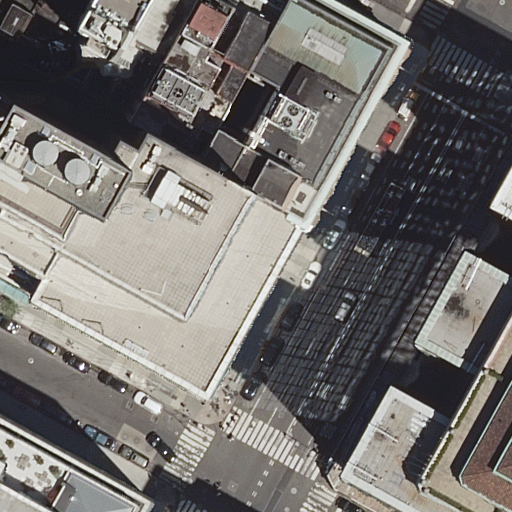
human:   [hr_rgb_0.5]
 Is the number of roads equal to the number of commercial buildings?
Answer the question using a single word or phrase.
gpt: no

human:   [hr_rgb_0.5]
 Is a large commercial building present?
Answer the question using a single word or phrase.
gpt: no

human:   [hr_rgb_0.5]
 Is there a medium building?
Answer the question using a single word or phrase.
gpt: yes

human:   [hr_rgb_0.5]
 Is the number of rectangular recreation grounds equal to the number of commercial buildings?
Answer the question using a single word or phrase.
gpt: yes

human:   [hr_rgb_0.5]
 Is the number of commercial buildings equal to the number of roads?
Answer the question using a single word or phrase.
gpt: no

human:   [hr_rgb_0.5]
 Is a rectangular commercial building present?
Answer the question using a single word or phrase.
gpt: no

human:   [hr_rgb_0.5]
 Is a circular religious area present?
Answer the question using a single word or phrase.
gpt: no

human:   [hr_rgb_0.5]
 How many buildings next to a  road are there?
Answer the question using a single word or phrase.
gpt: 7

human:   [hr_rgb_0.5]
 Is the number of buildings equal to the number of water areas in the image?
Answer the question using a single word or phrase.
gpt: no

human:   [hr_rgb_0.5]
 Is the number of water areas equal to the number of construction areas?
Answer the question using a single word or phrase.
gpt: yes

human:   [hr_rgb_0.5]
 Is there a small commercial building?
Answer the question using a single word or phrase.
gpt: no

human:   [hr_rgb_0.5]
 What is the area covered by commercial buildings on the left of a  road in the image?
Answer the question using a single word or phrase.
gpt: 0m2

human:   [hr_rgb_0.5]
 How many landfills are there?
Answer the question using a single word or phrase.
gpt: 0

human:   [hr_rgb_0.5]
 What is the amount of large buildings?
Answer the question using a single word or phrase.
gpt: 4

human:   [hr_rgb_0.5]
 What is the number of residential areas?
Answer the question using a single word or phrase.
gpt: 0

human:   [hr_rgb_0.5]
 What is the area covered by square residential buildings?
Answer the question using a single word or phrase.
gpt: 0m2

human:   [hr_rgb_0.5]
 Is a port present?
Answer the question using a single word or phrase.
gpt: no

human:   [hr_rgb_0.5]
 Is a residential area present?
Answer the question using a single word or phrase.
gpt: no

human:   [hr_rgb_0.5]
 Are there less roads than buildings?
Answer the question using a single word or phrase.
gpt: no

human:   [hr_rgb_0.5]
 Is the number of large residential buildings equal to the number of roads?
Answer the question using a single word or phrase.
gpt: no

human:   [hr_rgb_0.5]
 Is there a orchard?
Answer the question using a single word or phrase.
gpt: no

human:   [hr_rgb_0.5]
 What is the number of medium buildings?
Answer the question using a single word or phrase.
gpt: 2

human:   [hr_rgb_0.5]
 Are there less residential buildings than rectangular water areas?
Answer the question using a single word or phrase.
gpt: no

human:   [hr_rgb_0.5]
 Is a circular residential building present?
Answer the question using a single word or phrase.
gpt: no

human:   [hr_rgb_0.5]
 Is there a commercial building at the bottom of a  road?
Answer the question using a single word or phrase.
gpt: no

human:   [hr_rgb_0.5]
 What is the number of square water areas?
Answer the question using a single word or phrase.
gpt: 0

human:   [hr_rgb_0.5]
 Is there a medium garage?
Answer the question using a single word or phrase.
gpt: no

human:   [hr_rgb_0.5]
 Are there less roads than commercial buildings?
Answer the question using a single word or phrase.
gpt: no

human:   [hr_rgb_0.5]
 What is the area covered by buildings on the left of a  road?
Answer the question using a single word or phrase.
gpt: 3942m2

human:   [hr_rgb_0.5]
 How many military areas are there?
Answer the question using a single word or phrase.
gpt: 0

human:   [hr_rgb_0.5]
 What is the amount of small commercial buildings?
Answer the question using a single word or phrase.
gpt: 0

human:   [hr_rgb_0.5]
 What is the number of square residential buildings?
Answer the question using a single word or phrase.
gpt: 0

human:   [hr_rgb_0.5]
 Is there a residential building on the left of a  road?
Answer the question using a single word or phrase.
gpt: yes

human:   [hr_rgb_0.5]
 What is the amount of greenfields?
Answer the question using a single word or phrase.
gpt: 0

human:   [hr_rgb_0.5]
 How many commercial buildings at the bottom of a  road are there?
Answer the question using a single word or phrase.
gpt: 0

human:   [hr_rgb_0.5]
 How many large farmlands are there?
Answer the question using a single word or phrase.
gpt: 0